Field crop: maize
Growth stage: 2
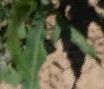
Species: maize